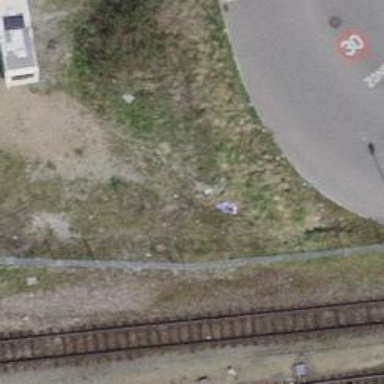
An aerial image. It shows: Abandoned railway yard.